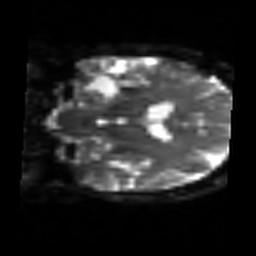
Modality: sbref
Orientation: coronal
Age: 58
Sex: female
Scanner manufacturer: siemens
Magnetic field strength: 3 T
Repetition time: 3.2 s
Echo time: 0.081 s